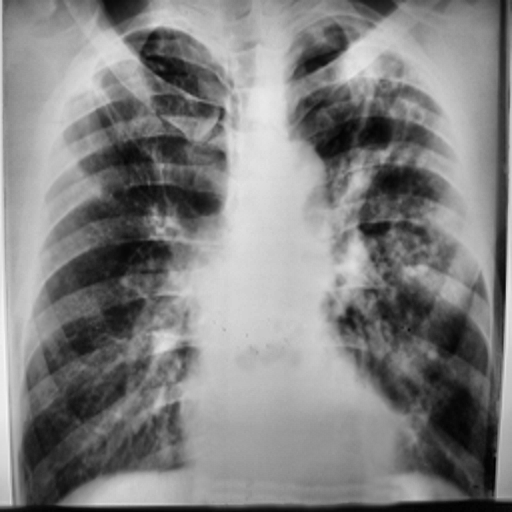
Finding: TUBERCULOSIS